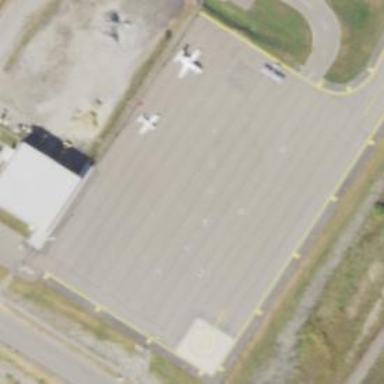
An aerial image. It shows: Apron at the airport.